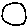
Label: circle